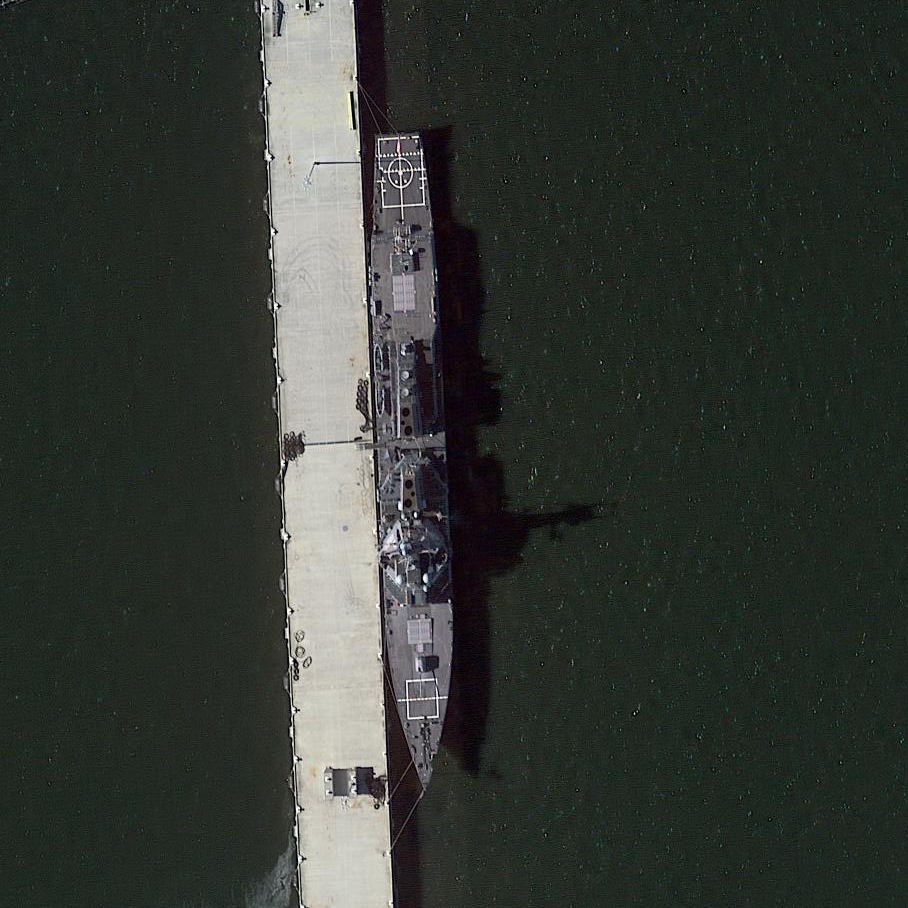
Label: destroyer